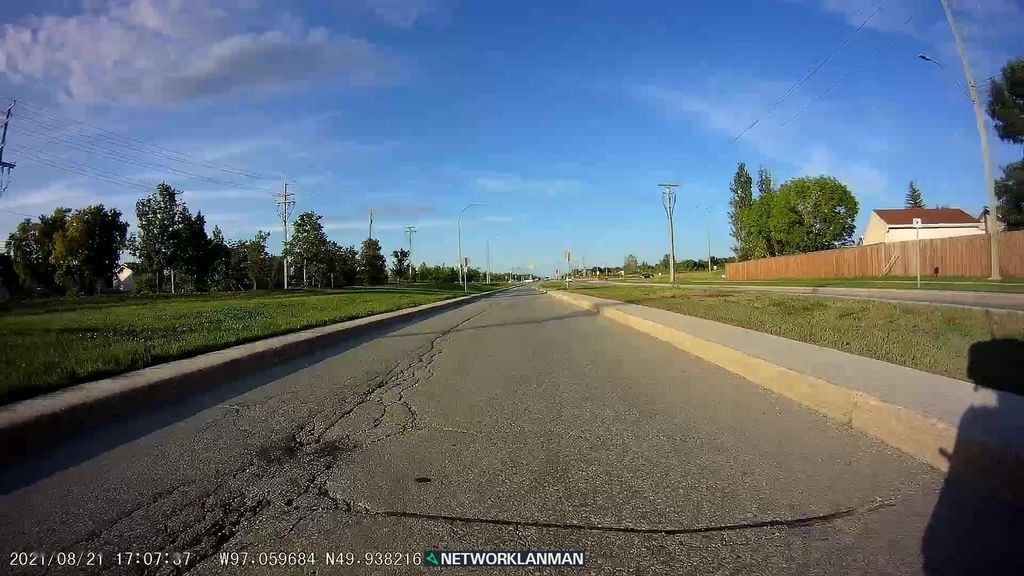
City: winnipeg